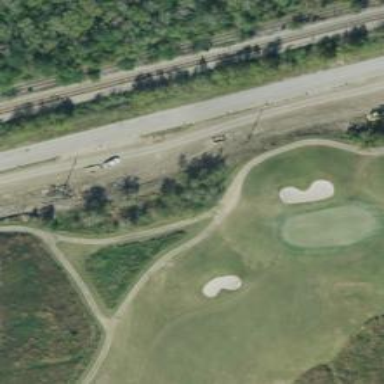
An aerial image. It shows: Path for both road and golf.